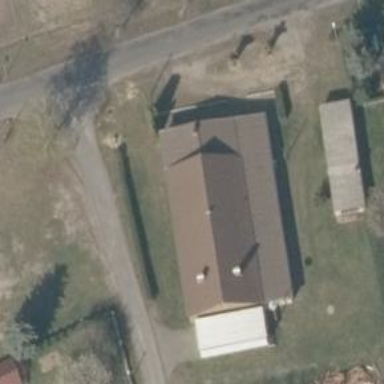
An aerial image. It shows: Community center.